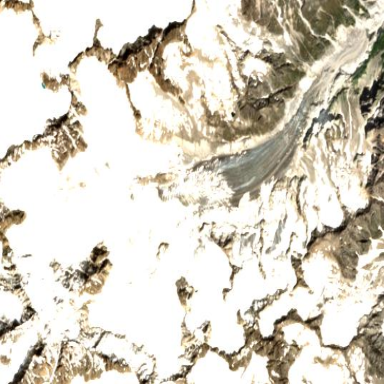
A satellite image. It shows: Valley glacier.